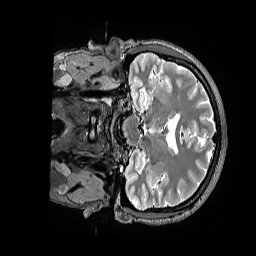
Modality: T2w
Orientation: coronal
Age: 24
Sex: female
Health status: ill
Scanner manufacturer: siemens
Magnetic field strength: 3 T
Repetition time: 3.2 s
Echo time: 0.564 s